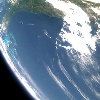
Label: water